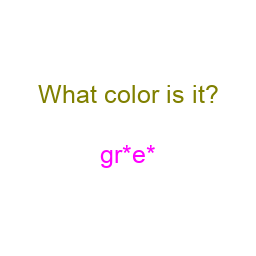
Color: magenta
Color name shown: green
Background color: white
Question text color: olive